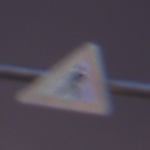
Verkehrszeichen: FussgaengerRechts
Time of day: Night
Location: Outdoor (Urban)
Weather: PartlyCloudy
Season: NotSpecified
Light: Natural